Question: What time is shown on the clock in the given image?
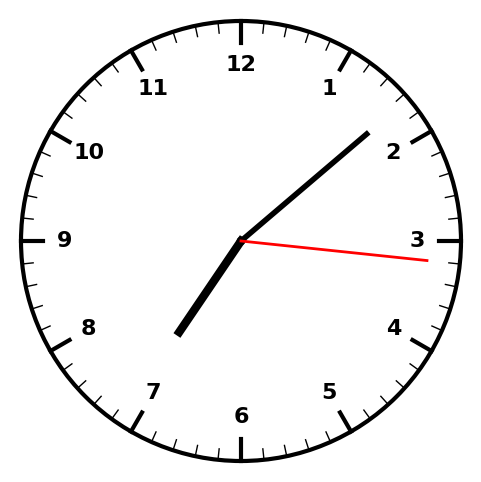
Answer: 07:08:16